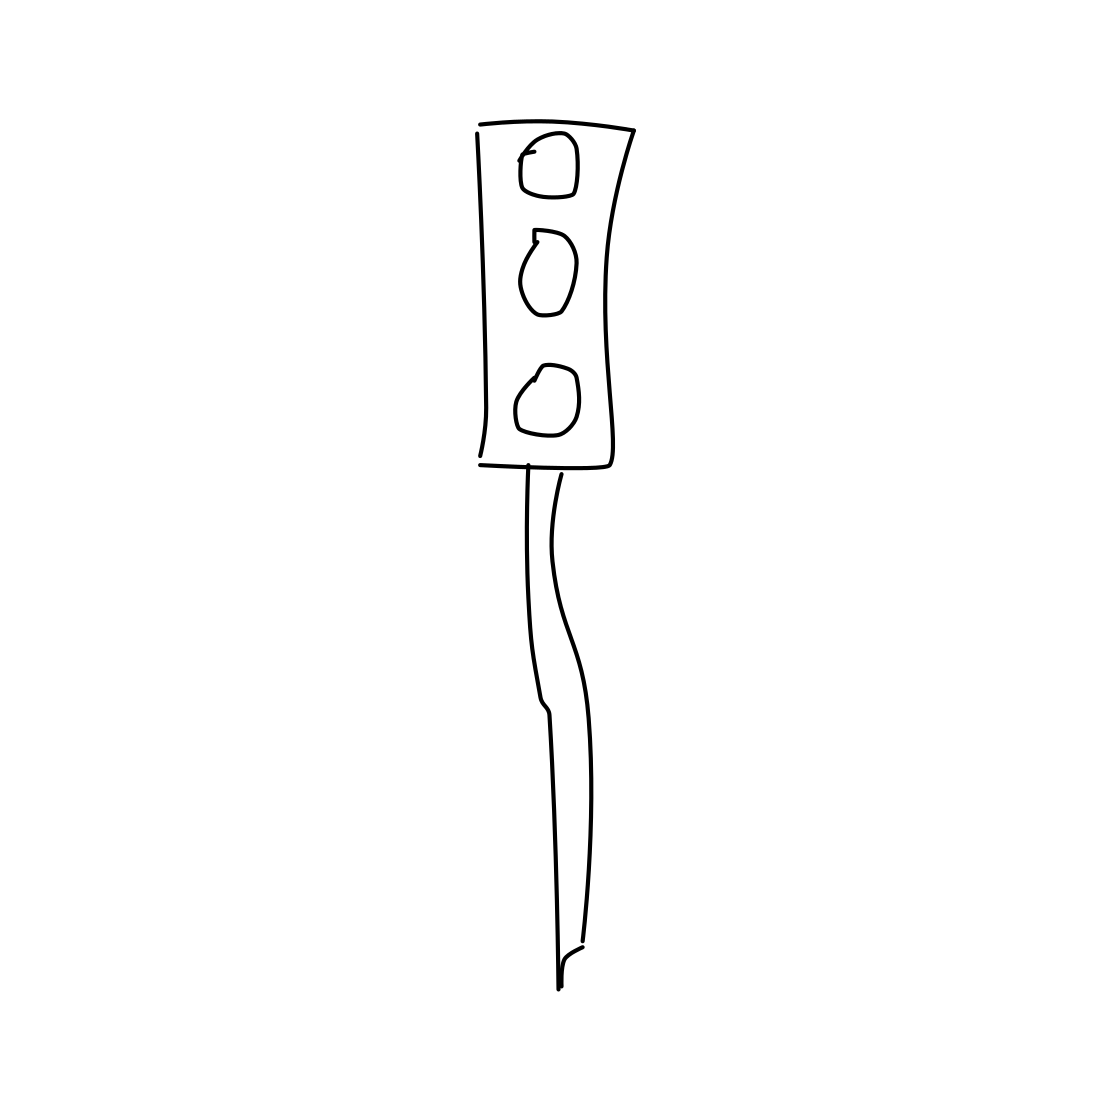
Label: traffic light